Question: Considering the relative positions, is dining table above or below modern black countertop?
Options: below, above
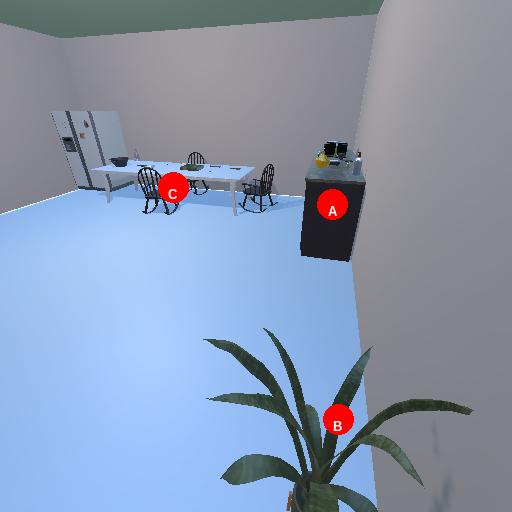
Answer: below